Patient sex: M
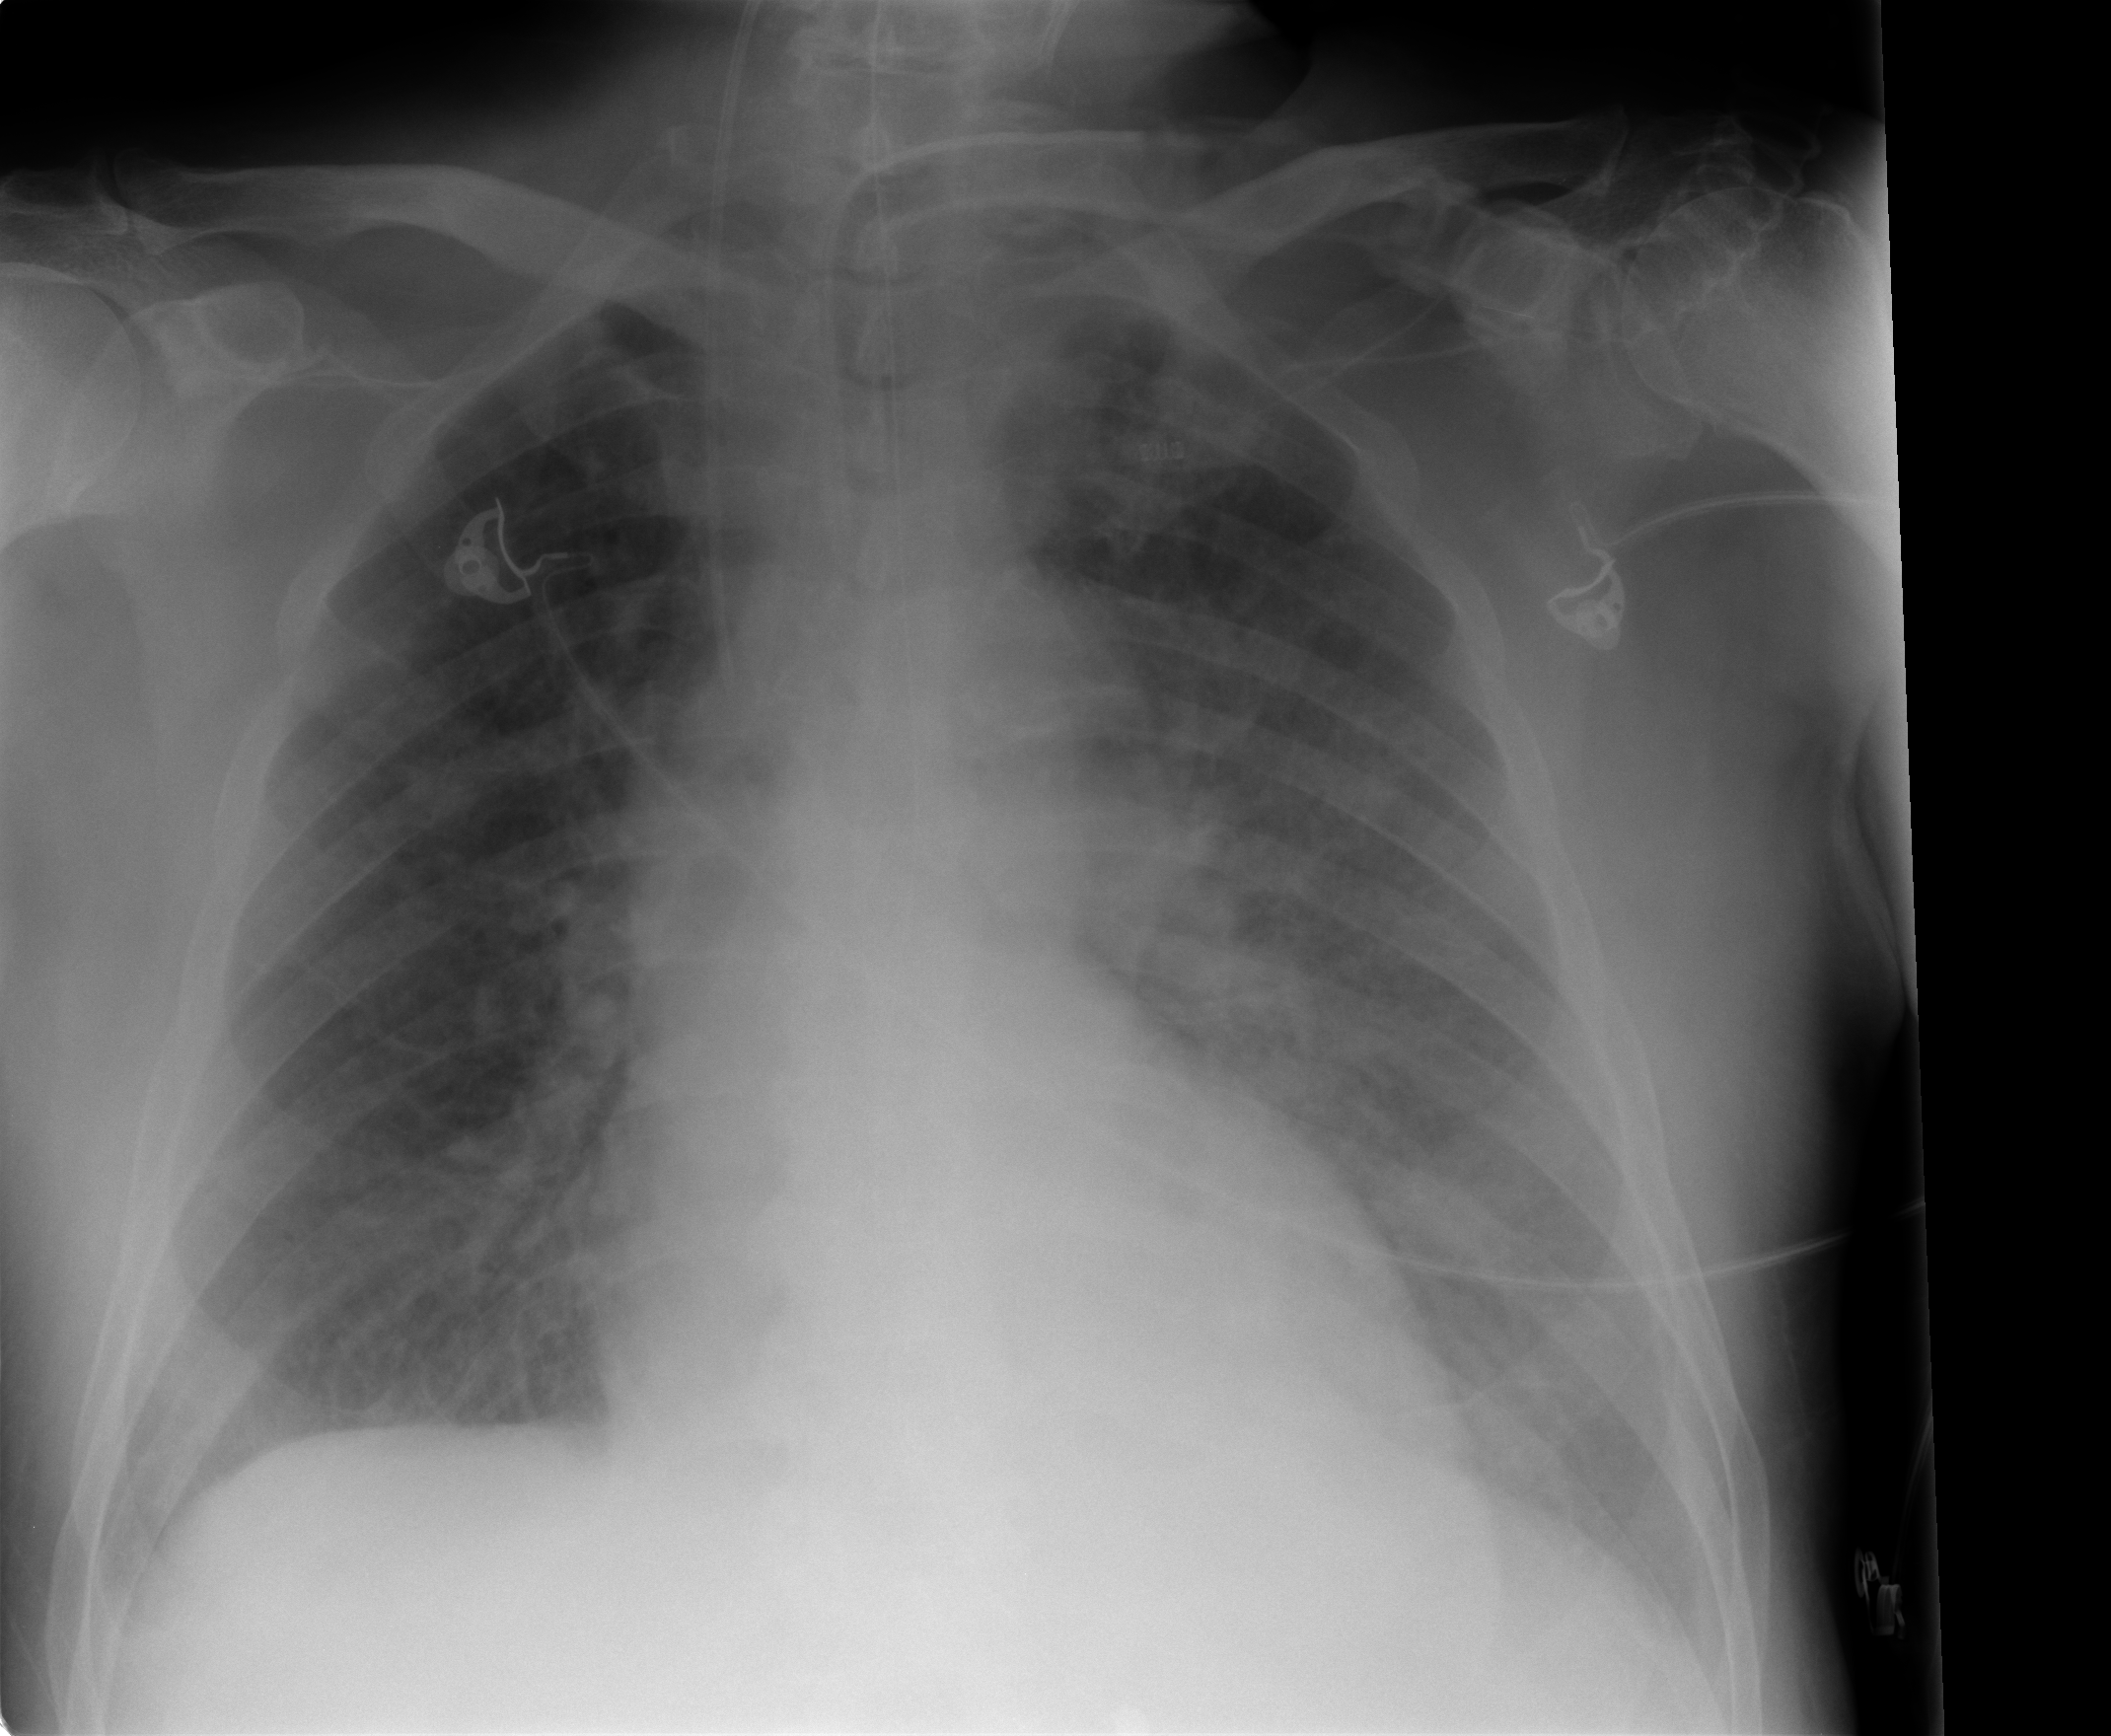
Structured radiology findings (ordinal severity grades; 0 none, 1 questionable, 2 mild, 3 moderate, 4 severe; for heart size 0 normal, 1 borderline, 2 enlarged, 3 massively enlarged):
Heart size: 1
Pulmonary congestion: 3
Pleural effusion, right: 1
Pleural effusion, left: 2
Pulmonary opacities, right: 2
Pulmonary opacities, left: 2
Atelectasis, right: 2
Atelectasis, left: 2